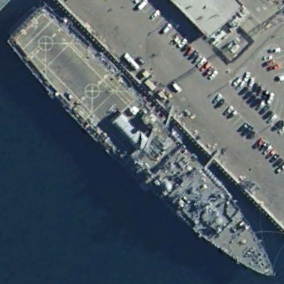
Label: combat